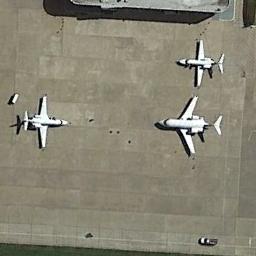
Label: airplane